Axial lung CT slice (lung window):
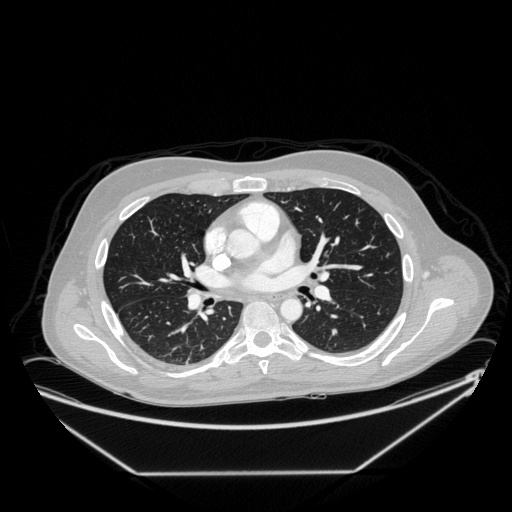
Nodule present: no